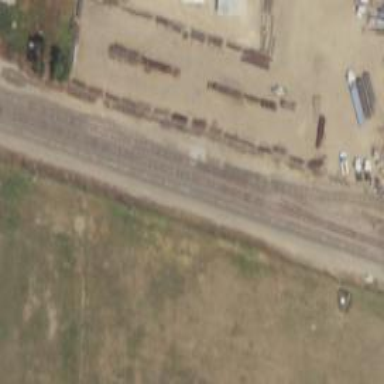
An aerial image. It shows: Railway siding with rails.